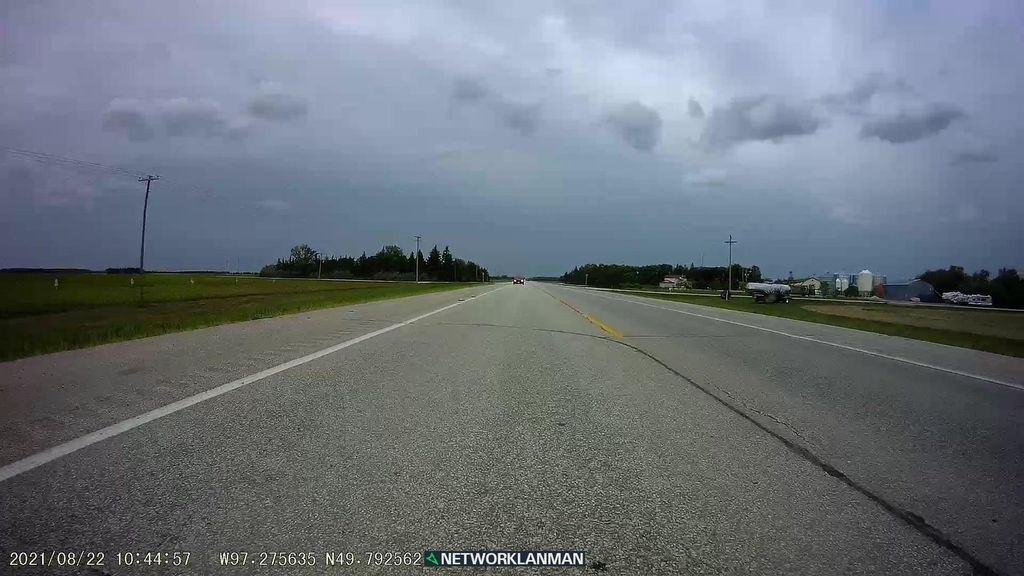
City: winnipeg